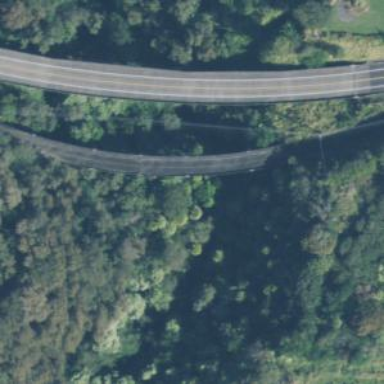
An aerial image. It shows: Bridge.